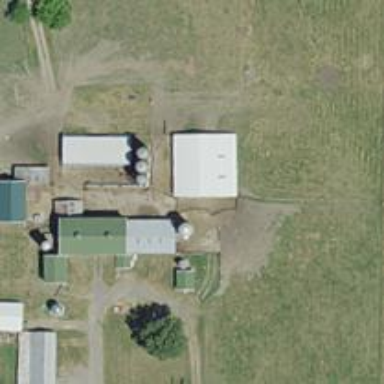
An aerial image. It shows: Silo.